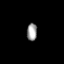
Tissue: prostate
Cell type: T cells
Senescence score: 0.2774
Nuclear area (px): 172
Mean DAPI intensity: 158.07